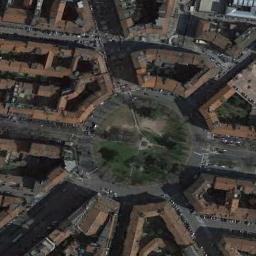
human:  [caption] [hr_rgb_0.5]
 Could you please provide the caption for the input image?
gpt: There are many bifurcation roads with many moving and waiting vehicles, And many neatly arranged tall buildings and some trees around the roundabout .

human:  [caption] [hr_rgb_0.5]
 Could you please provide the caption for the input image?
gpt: The roundabout is next to buildings and trees .

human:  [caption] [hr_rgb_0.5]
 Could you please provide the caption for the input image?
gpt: There are many buildings of different shapes and sizes around the roundabout .

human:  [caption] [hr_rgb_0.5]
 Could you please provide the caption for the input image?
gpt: The roundabout with some exits and entrances is surrounded by lots of buildings and some trees are in the middle of the roundabout .

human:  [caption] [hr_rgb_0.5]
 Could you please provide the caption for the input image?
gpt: There are many brown buildings around the roundabout .